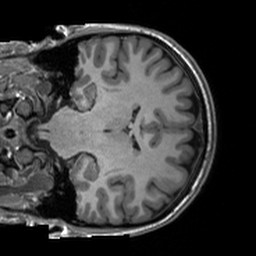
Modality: T1w
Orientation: coronal
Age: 25
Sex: female
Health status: healthy
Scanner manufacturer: siemens
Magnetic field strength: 3 T
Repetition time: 2 s
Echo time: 0.00197 s